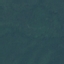
Land use / land cover: Forest